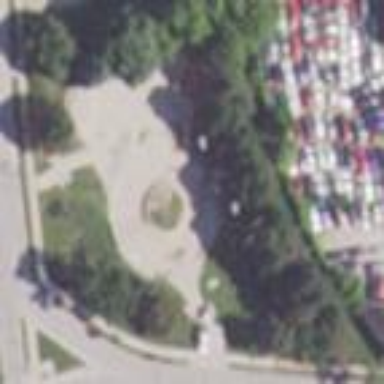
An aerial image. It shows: Lovely park for leisure and relaxation.